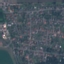
Land use / land cover class: Residential